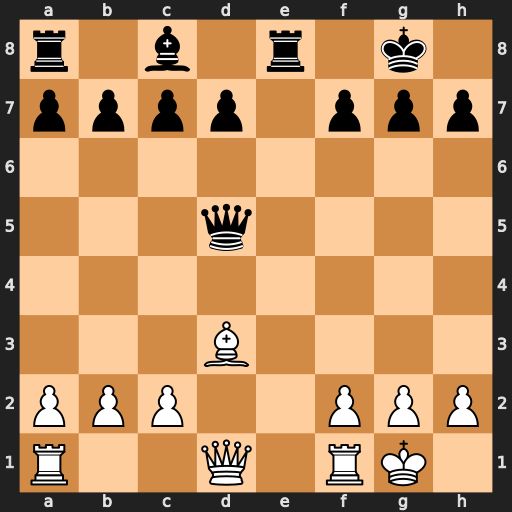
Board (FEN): r1b1r1k1/pppp1ppp/8/3q4/8/3B4/PPP2PPP/R2Q1RK1
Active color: w
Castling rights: -
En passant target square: -
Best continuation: Bxh7+ Kxh7 Qxd5